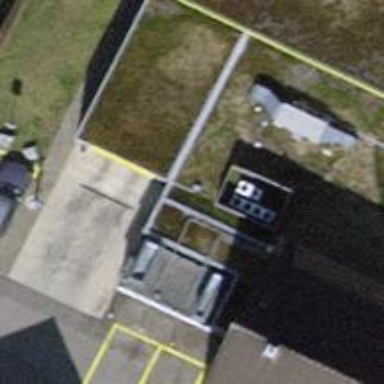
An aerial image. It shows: Car wash facility.